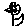
Label: flower